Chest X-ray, AP view. Patient: 62 years old, sex M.
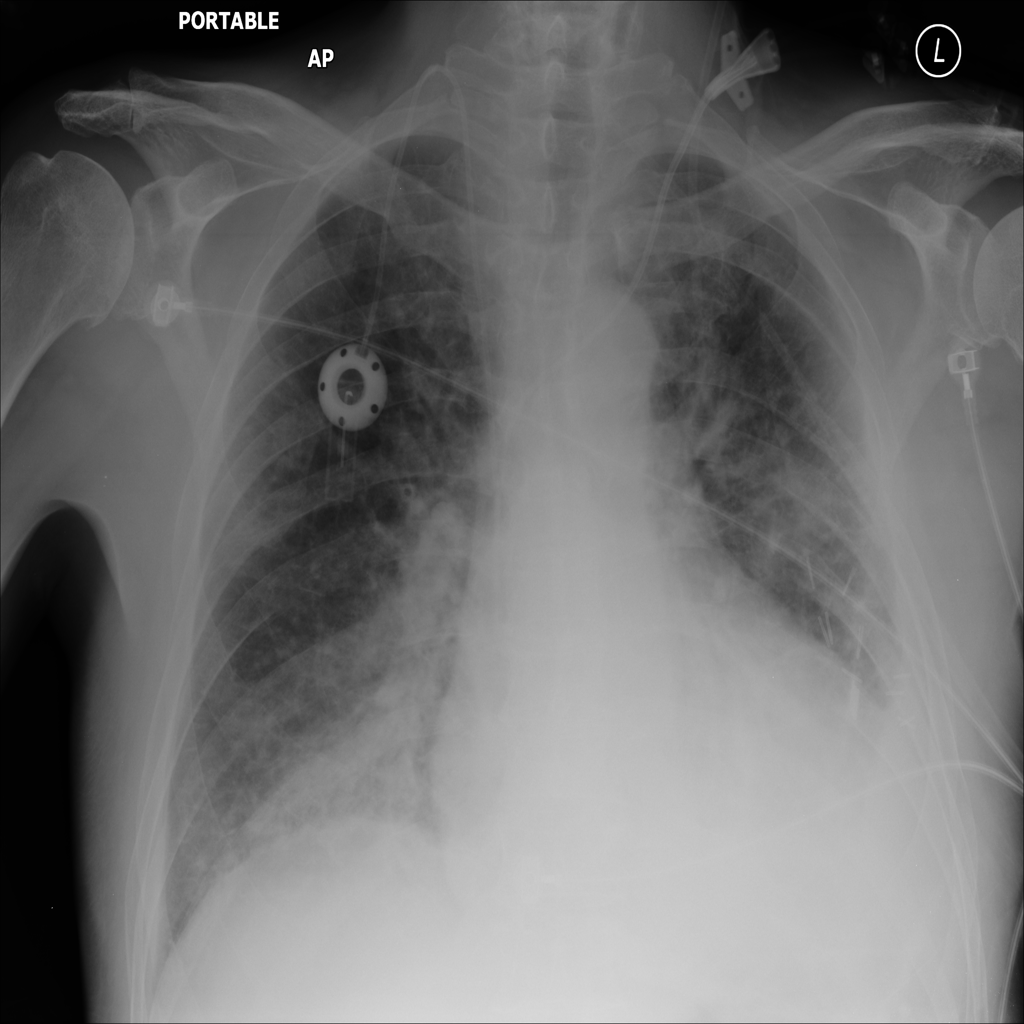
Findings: No Finding